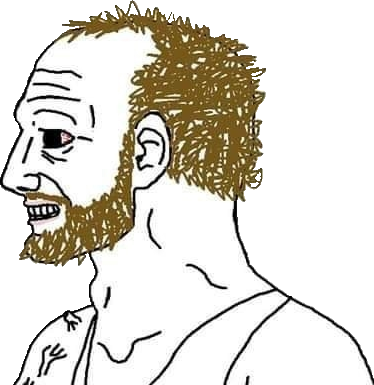
Label: 4_Yes_Chad